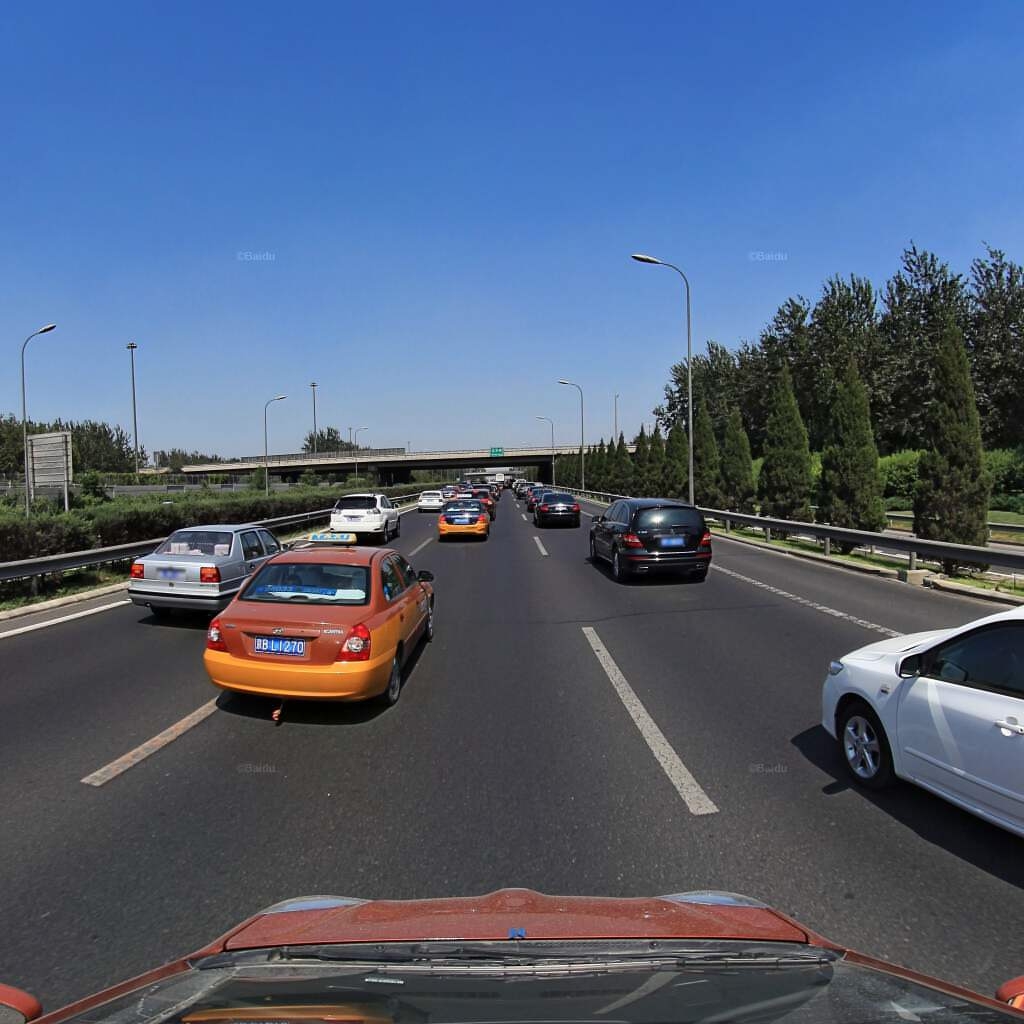
Region: Chaoyang
Road damage annotations: transverse patch